Field crop: maize
Growth stage: 2
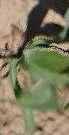
Species: maize